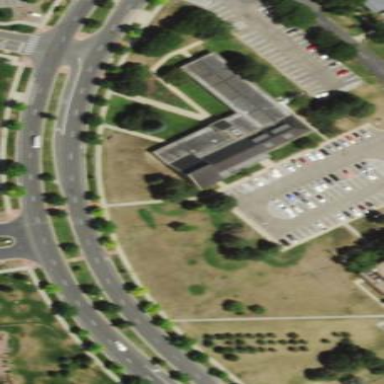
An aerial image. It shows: College building.